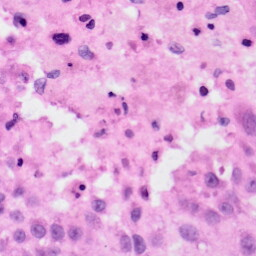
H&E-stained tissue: Skin